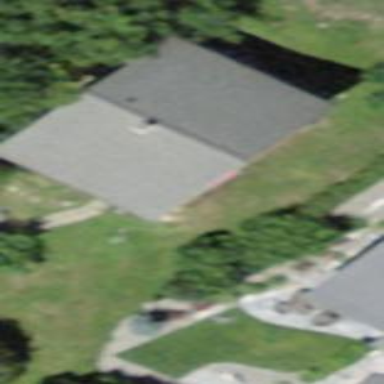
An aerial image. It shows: Detached building.